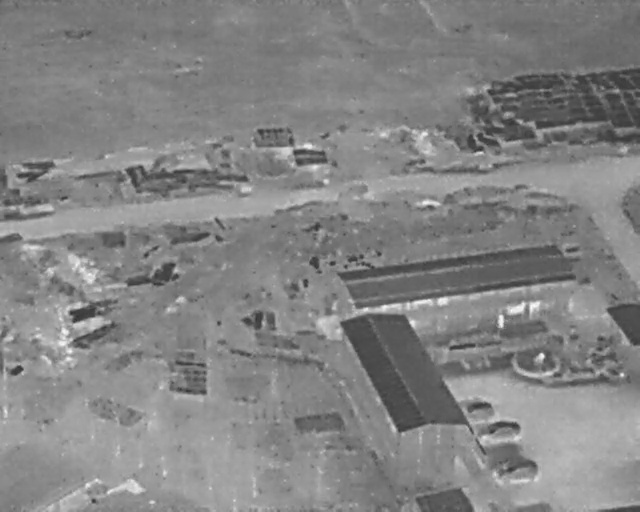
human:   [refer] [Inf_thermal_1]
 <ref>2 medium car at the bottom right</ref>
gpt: <box>[[78, 87, 82, 95, 168], [76, 79, 79, 88, 171]]</box>

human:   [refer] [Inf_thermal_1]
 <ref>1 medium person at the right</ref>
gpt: <box>[[76, 61, 79, 63, 2]]</box>